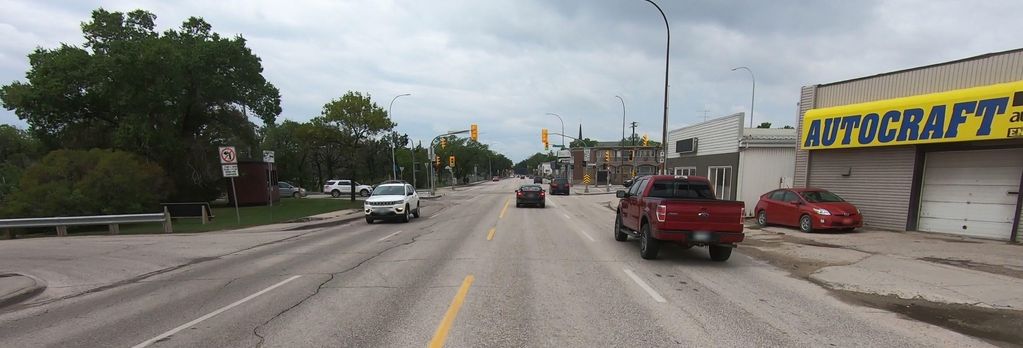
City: winnipeg